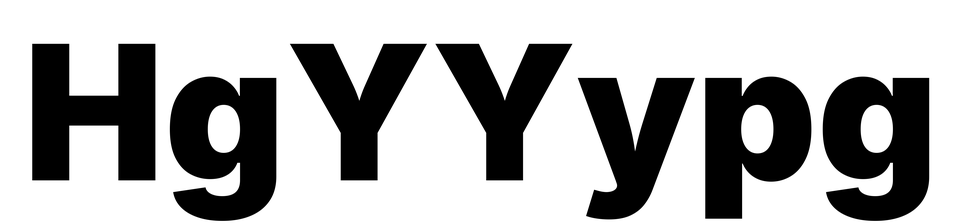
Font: Inter_Black